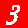
Digit: 3